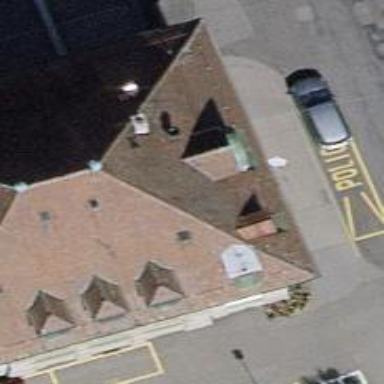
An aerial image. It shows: Police building.